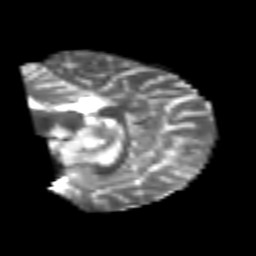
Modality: T2w
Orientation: sagittal
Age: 25
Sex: male
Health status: healthy